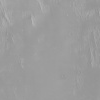
Atmospheric dust classification: not_dusty